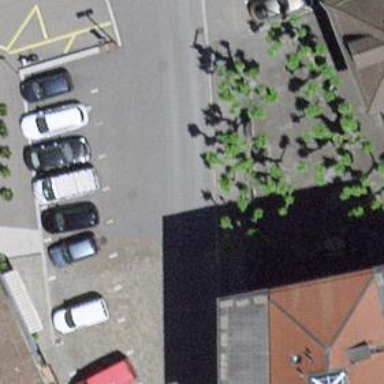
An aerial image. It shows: Bench for seating.